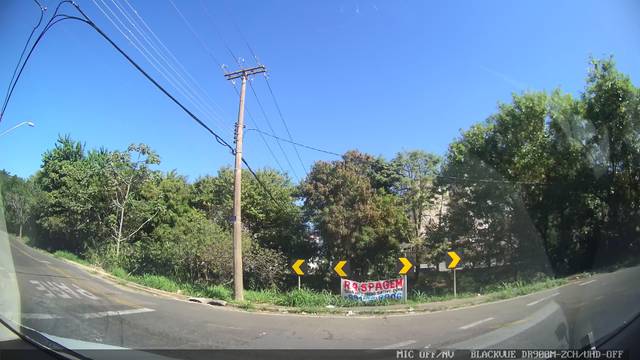
Region: Brazil
Coordinates: -22.91, -47.091